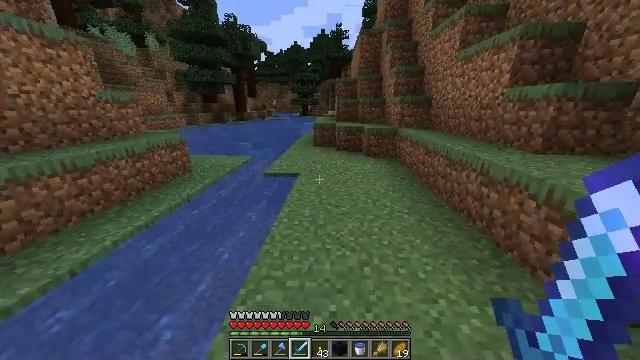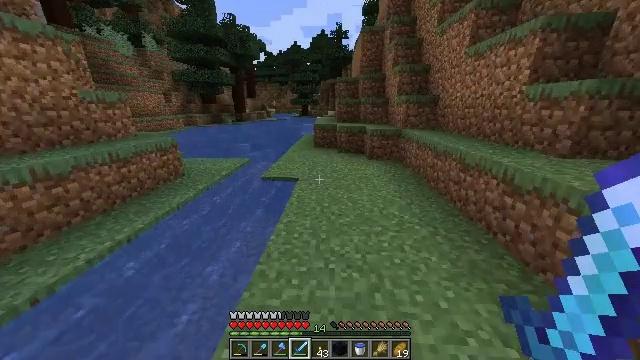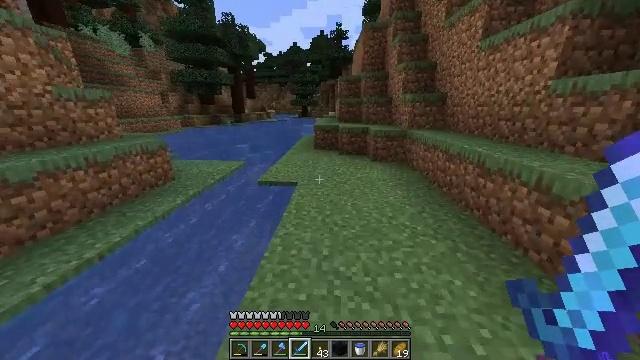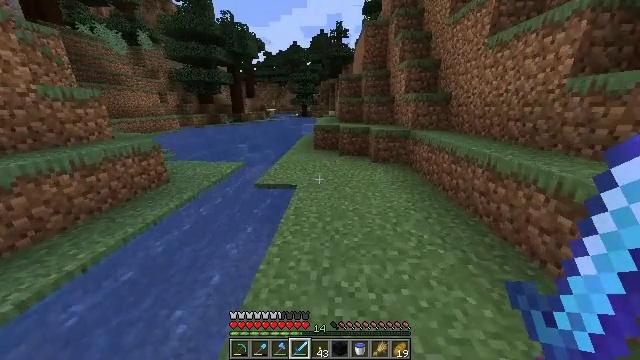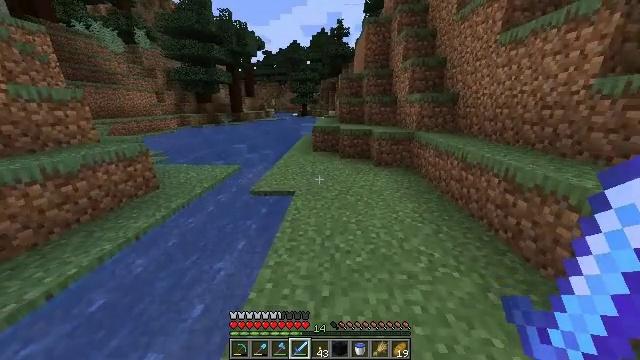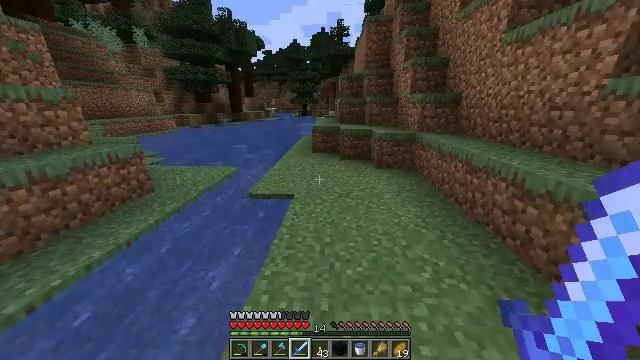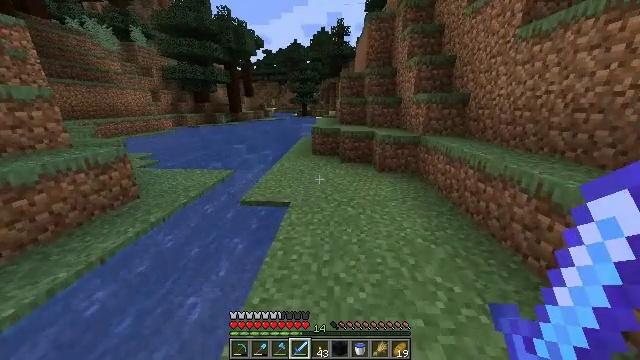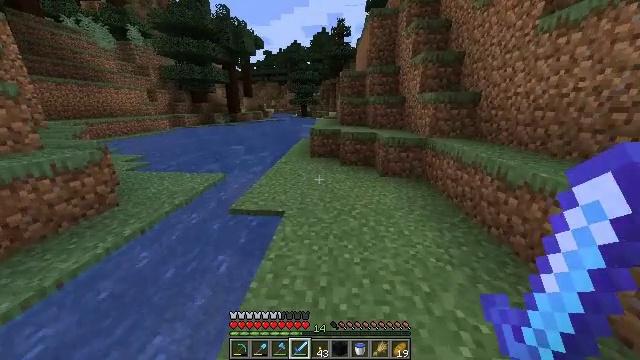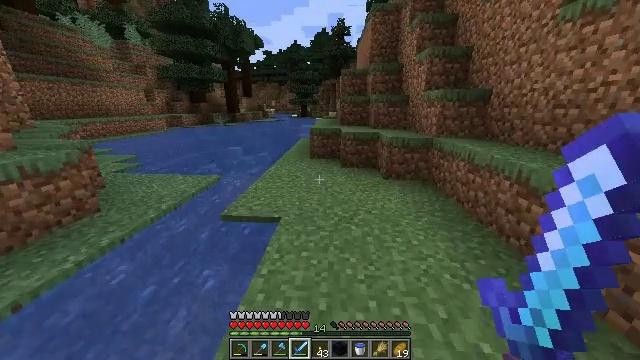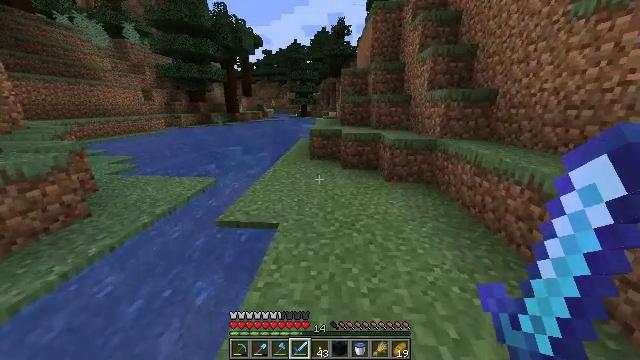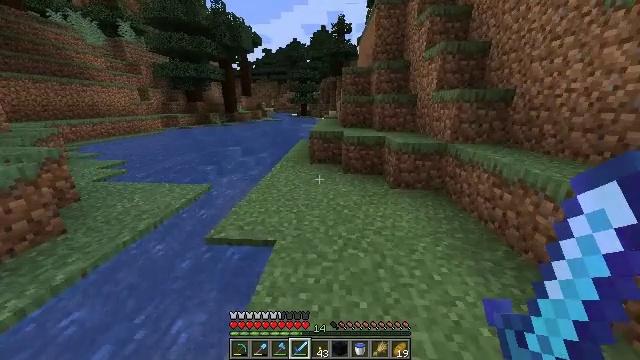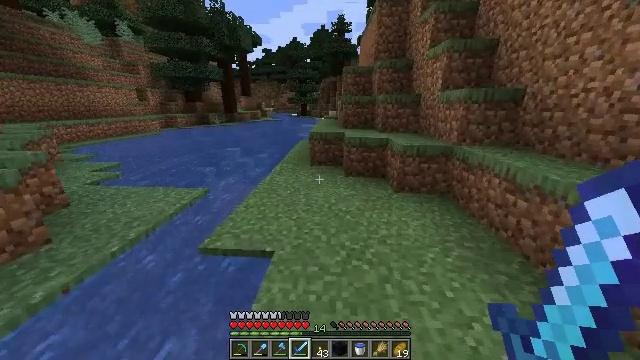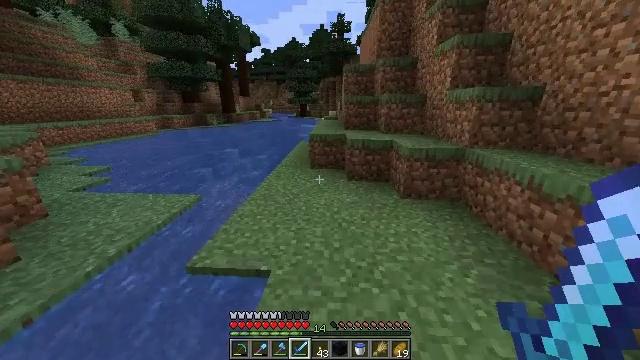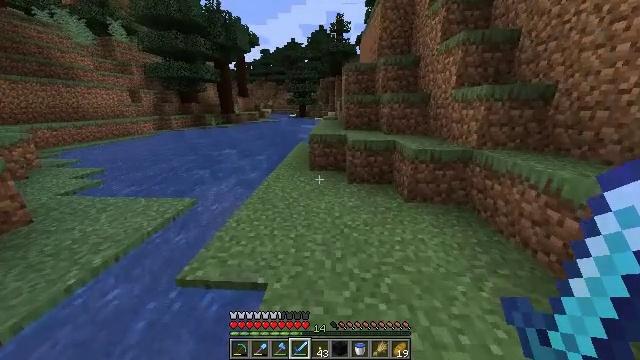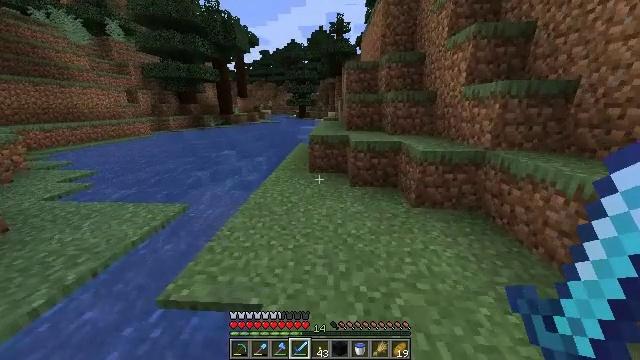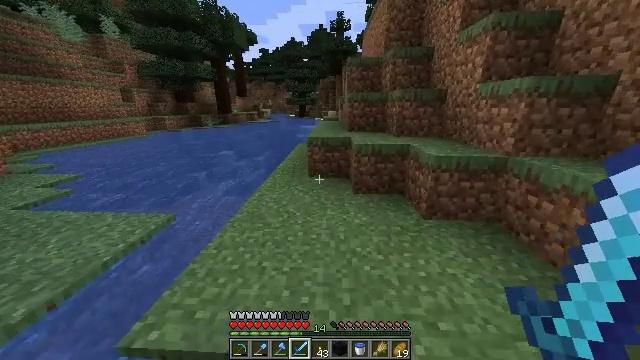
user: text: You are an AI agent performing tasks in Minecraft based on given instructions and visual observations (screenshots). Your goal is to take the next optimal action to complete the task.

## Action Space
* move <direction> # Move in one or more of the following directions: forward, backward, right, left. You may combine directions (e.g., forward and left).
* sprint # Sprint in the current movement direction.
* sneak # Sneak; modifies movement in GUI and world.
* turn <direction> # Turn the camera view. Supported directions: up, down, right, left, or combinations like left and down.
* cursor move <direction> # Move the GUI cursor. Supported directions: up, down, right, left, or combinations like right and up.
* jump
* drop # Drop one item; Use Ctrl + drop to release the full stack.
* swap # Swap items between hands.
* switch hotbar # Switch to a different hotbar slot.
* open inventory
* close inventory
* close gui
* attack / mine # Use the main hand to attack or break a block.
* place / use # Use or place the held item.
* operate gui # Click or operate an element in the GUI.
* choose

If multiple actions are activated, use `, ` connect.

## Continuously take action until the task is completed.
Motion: motion action
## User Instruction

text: Mine the sweet berry bush.
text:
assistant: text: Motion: move forward, sprint
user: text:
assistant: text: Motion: move forward, sprint
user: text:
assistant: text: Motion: move forward, sprint
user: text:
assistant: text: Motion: move forward, sprint
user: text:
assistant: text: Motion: move forward, sprint
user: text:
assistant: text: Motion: move forward, sprint
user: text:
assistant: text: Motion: move forward, sprint
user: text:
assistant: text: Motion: move forward, sprint
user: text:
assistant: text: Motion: move forward, sprint
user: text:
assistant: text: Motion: move forward, sprint
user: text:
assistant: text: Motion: move forward, sprint
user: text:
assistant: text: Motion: move forward, sprint
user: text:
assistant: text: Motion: move forward, sprint
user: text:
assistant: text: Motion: move forward, sprint
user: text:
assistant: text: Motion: move forward, sprint
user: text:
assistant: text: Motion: move forward, sprint
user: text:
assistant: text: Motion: move forward, sprint
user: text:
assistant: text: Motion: move forward, sprint
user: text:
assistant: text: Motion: move forward, sprint
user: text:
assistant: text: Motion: move forward, sprint
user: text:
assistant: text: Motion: move forward, sprint, turn left
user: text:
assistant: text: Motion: move forward, sprint, turn left
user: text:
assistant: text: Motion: move forward, sprint, turn left and up
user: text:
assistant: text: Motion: move forward, sprint, turn left and up
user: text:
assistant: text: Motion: move forward, sprint, turn left and up
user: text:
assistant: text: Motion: move forward, sprint, turn left
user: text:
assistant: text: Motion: move forward, sprint
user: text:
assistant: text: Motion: move forward, sprint, turn up
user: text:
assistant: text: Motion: move forward, sprint, turn up
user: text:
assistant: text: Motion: move forward, sprint, turn up